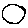
Label: circle